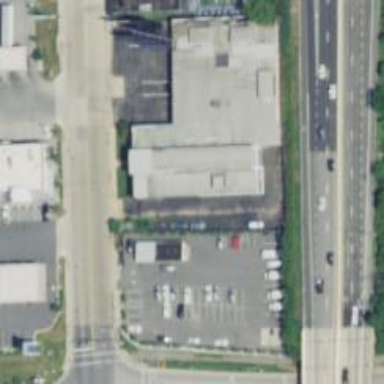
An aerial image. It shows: Car rental facility.